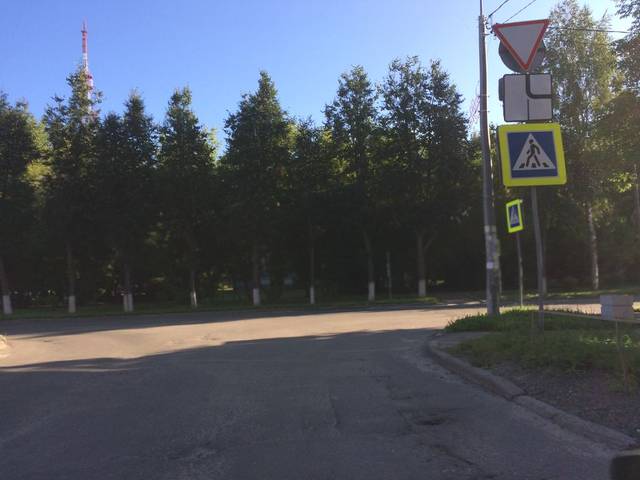
Region: Russia
Coordinates: 56.642, 47.879